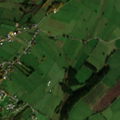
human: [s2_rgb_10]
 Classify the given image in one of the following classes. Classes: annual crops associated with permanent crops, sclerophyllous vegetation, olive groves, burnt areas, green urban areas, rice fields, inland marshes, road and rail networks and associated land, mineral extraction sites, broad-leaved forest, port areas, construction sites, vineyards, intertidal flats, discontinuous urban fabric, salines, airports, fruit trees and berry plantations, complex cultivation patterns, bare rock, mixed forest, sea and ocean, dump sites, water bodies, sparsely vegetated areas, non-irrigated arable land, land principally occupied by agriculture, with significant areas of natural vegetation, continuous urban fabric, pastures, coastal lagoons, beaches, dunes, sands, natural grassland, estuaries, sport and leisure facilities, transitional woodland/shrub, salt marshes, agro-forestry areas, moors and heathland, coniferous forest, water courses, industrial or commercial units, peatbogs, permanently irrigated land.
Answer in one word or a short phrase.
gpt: discontinuous urban fabric, pastures, land principally occupied by agriculture, with significant areas of natural vegetation, water bodies